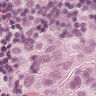
Metastatic tissue present: yes